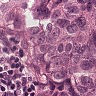
Metastatic tissue present: yes